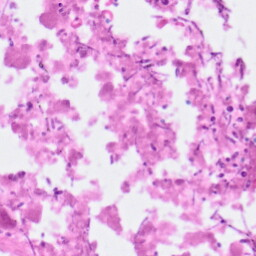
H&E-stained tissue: Pancreatic